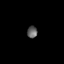
Tissue: prostate
Cell type: T cells
Senescence score: 0.7291
Nuclear area (px): 119
Mean DAPI intensity: 95.714